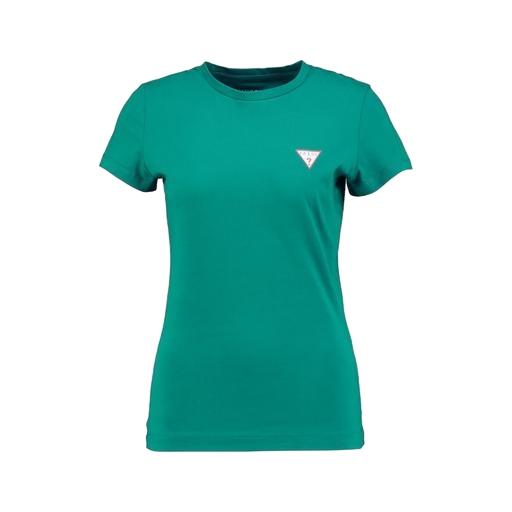
green women's crewneck tee, regular t-shirt, slim crew tee, white background